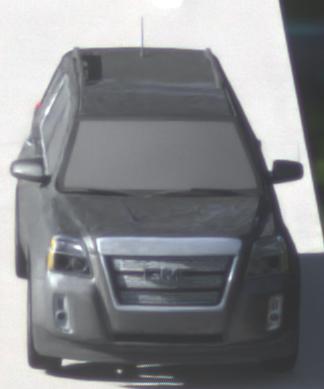
Make: GMC
Model: Terrain
Detailed model: Gen. 1
Model produced from: 2009
Model produced until: 2017
Doors: 5
Color: gray
Road condition: dry road
Daytime: morning or afternoon
Contrast: low contrast